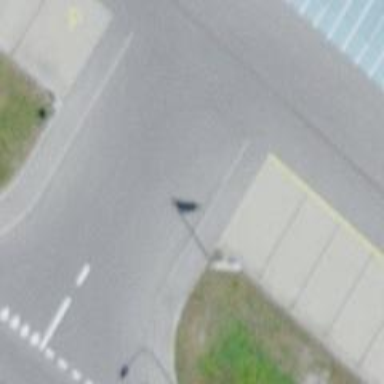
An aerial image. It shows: Asphalt parking surface with parking entrance.